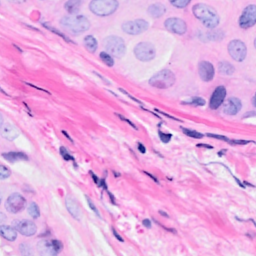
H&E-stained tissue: Breast